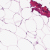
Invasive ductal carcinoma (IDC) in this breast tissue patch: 0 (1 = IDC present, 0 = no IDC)